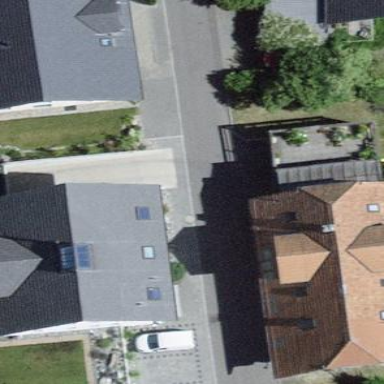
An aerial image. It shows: Residential building.